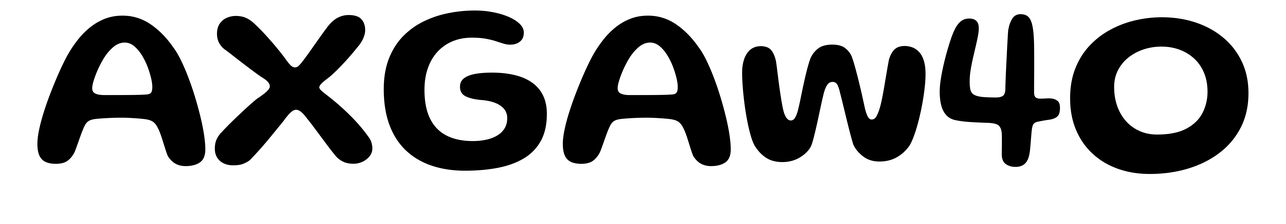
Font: Gluten_Medium